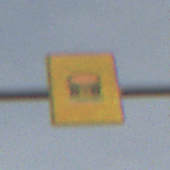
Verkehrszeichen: FahrzeugeMitWassergefaehrdenderLadungOhnePfeilsymbol
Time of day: SunriseSunset
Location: Outdoor (Nature)
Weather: PartlyCloudy
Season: NotSpecified
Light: Natural